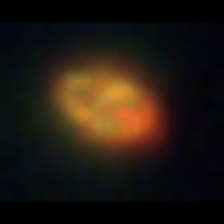
Taxon: NanoPlankton
Group: Other